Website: macys
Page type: gifting
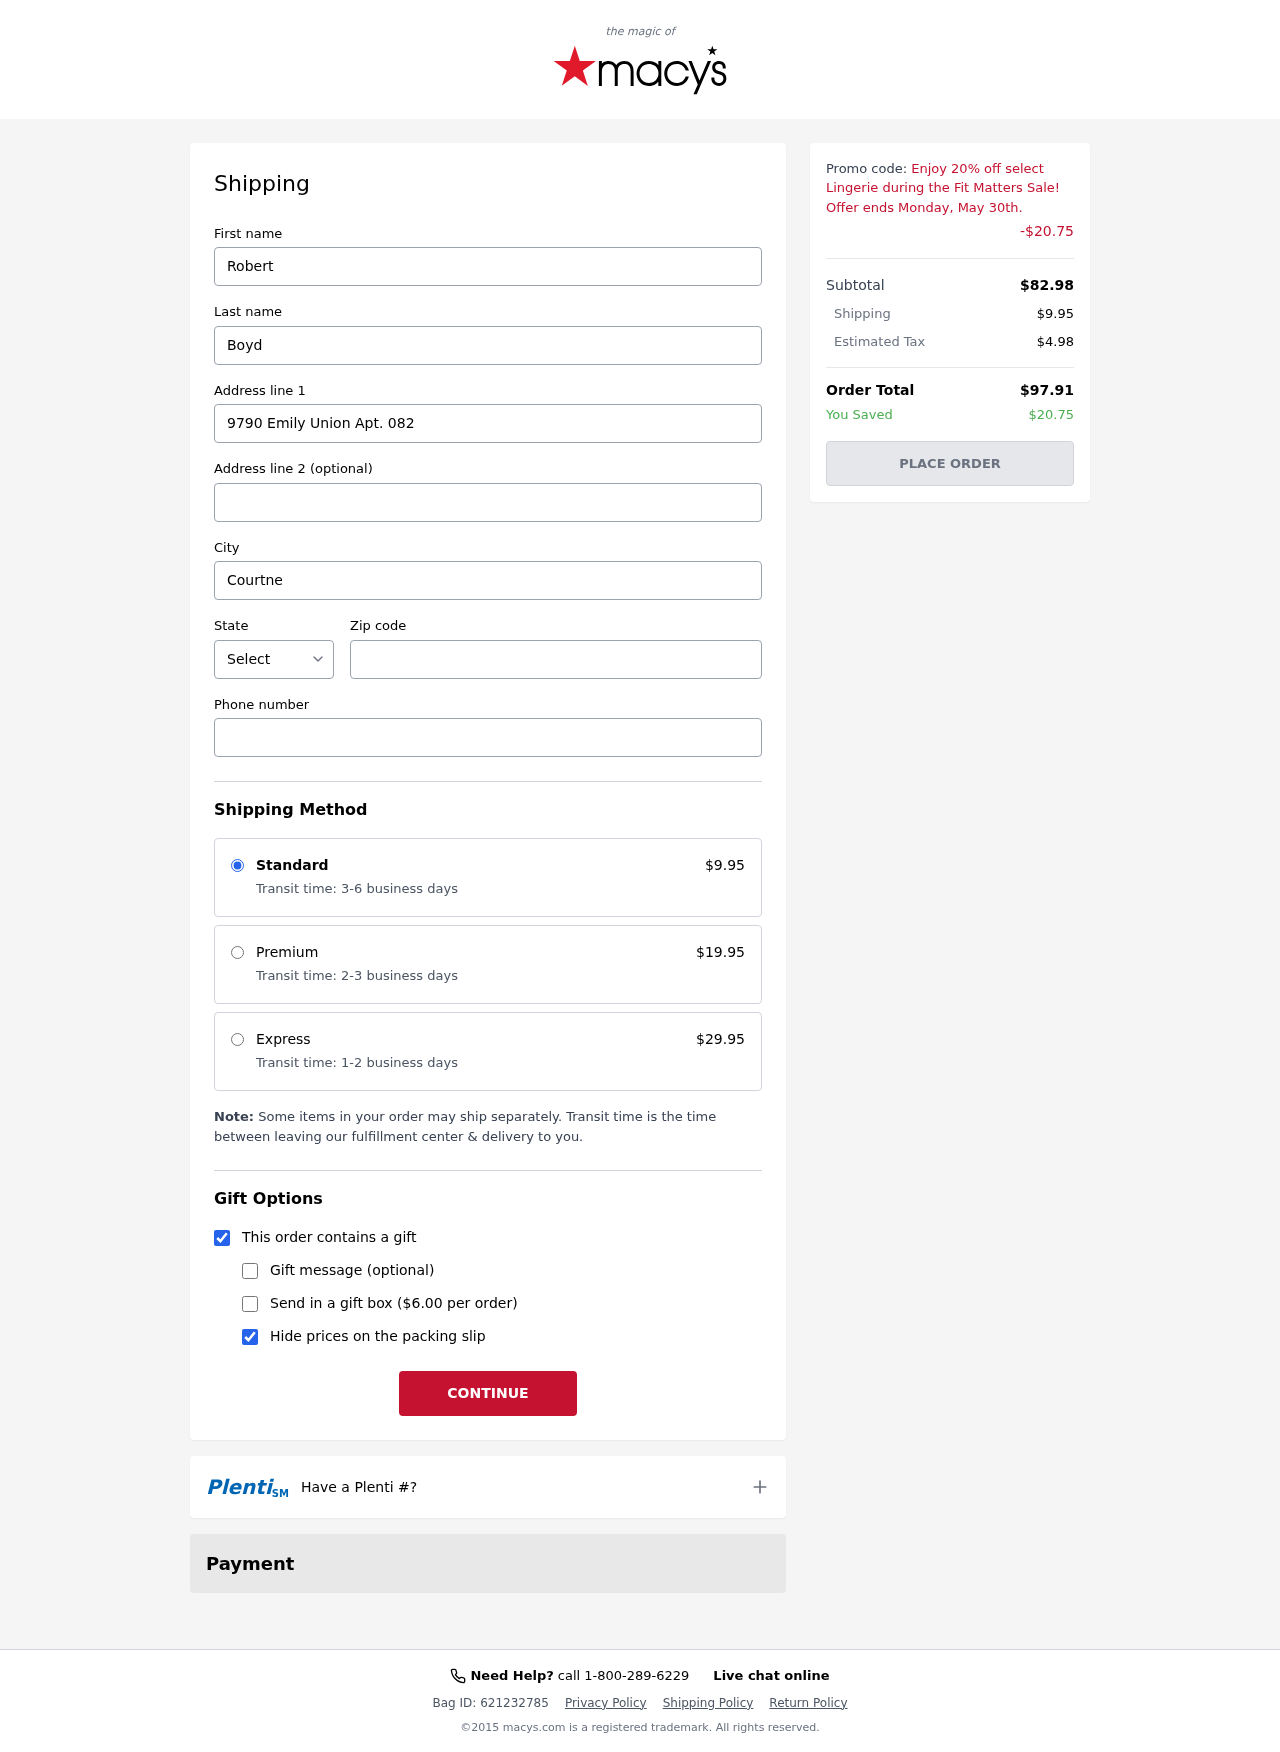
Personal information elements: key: PII_CITY
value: Courtneyberg
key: PII_FIRSTNAME
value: Robert
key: PII_LASTNAME
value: Boyd
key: PII_PHONE
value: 7455727349
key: PII_POSTCODE
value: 95396
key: PII_STATE_ABBR
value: IL
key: PII_STREET
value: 9790 Emily Union Apt. 082
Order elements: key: ORDER_SHIPPING_COST
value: $9.95
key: ORDER_DISCOUNT
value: -$20.75
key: ORDER_SUBTOTAL
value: $82.98
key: ORDER_TAX
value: $4.98
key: ORDER_TOTAL
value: $97.91
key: ORDER_SAVINGS
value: $20.75